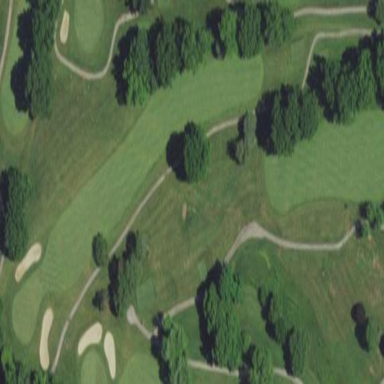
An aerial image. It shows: Rough grassy area used for golf.